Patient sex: F
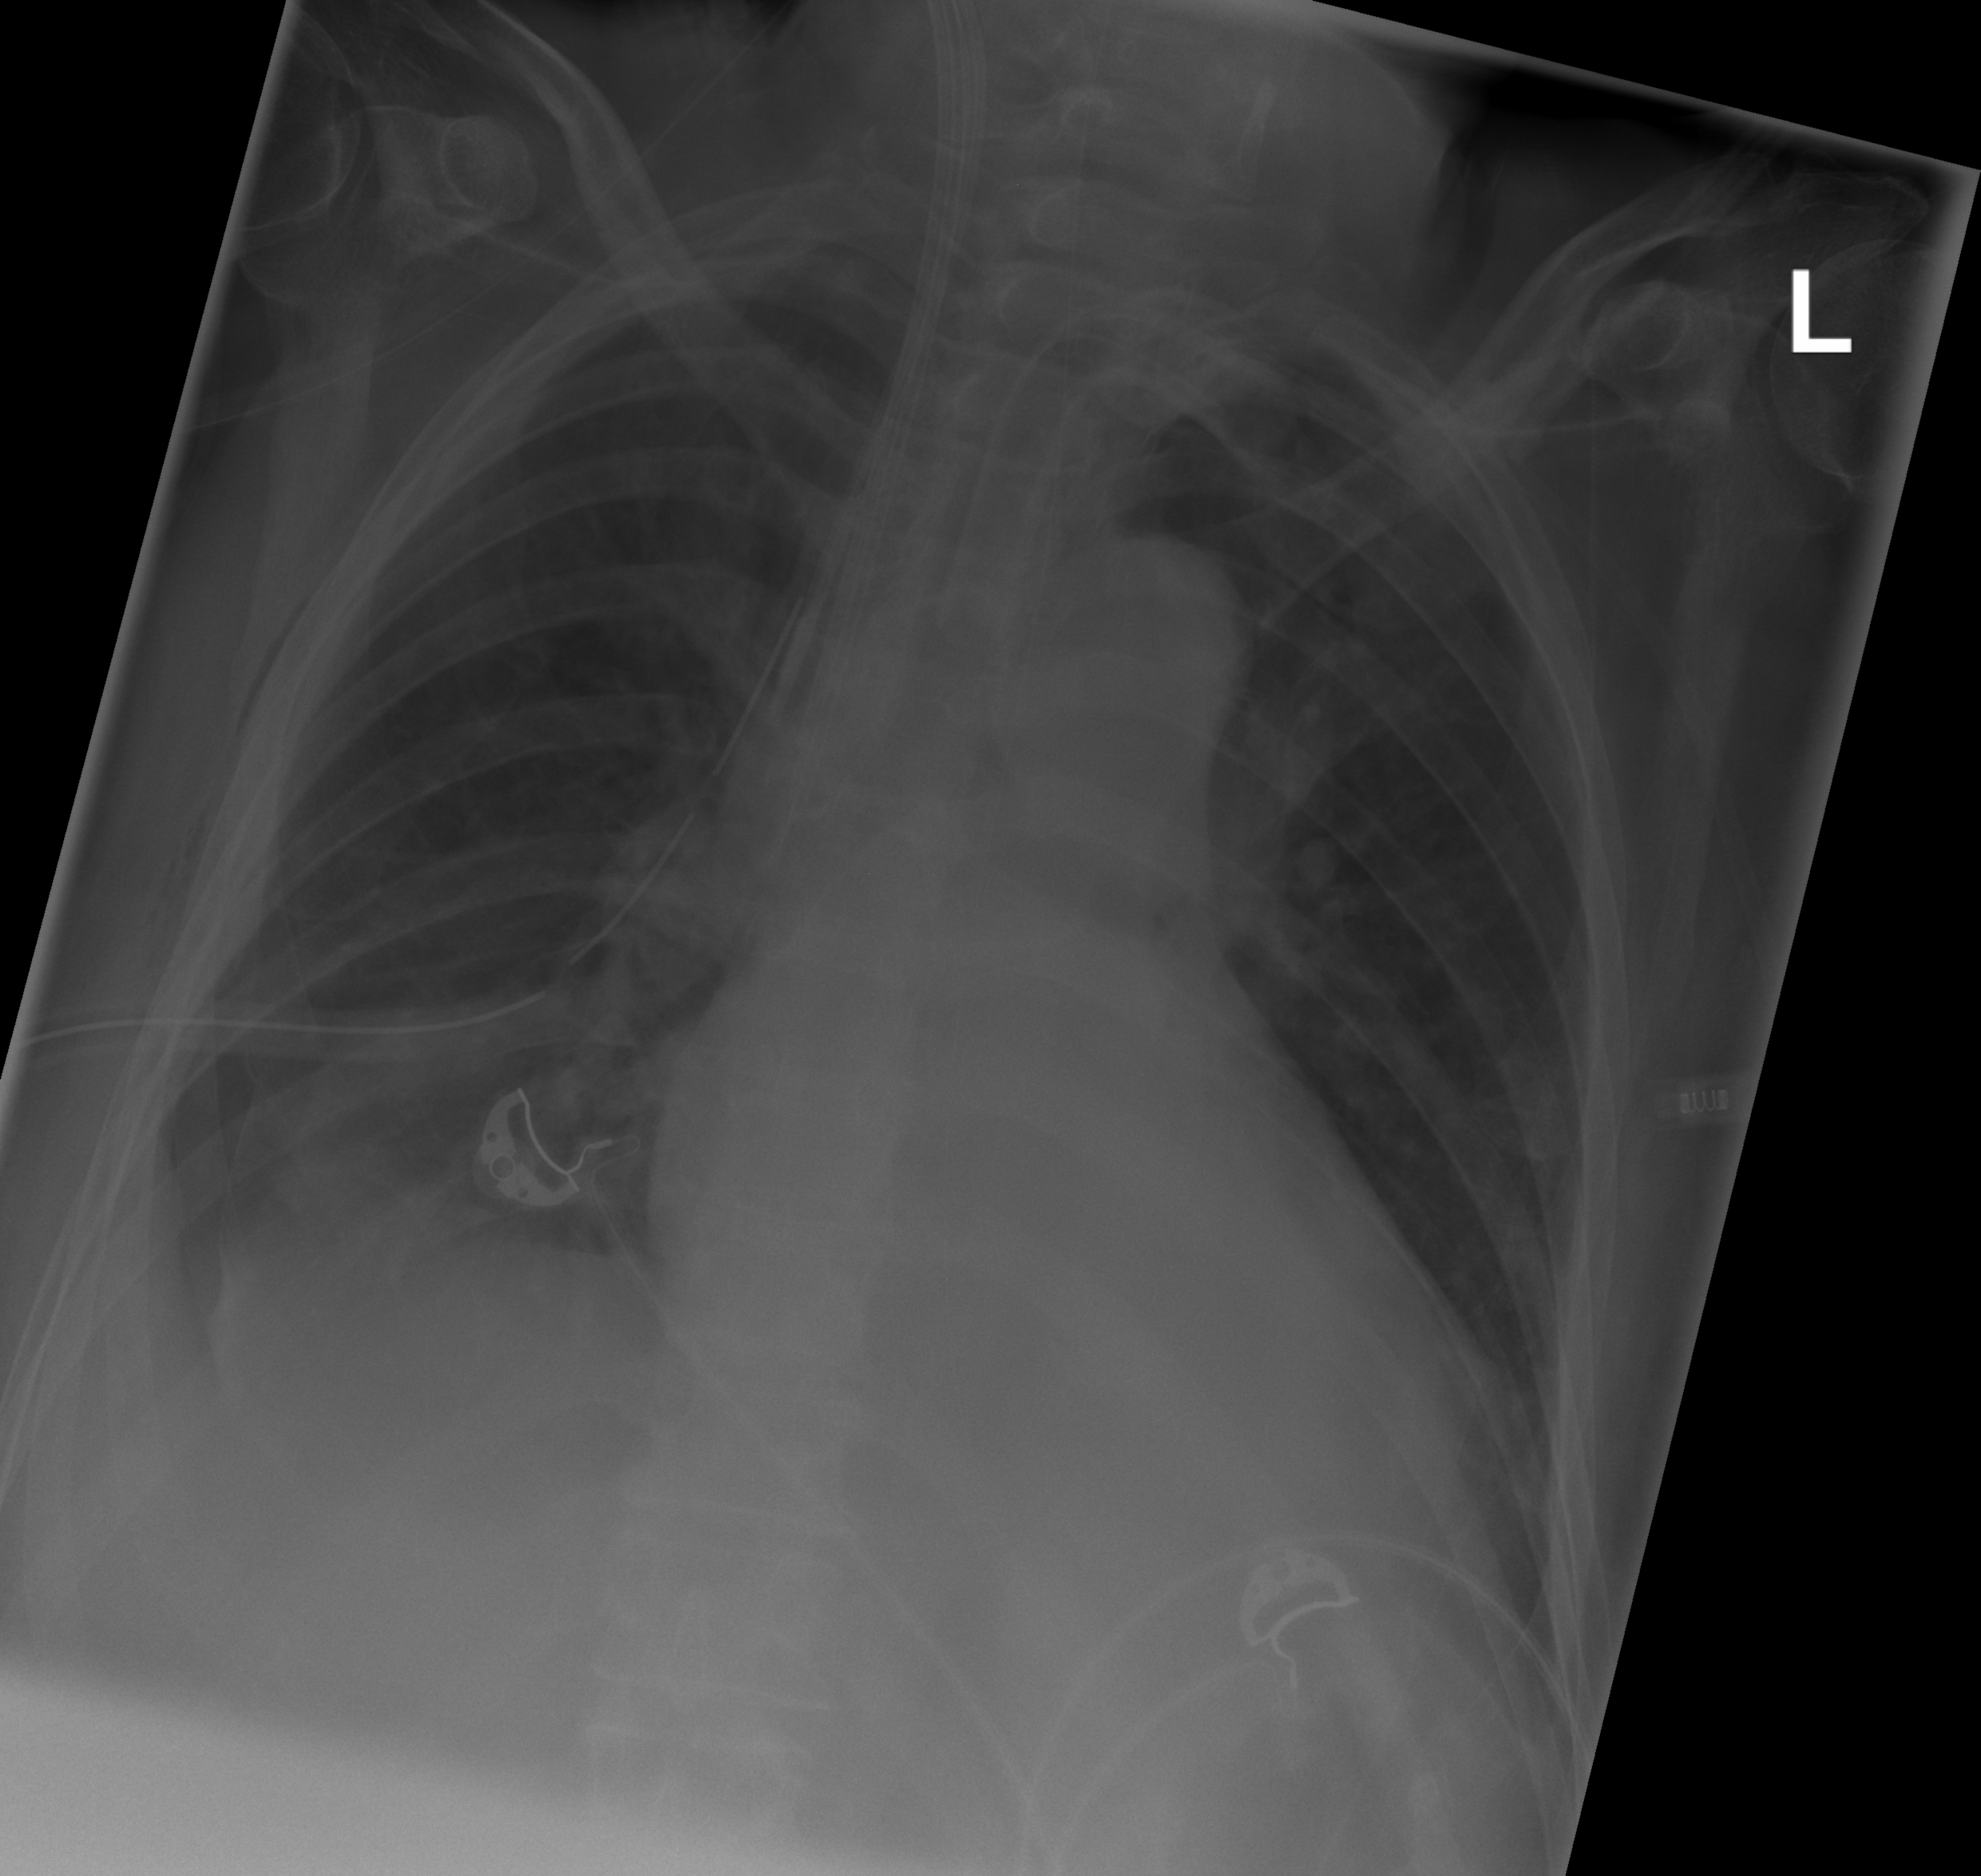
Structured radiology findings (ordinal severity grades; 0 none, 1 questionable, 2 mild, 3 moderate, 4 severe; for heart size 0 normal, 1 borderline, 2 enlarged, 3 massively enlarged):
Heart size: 2
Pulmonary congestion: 2
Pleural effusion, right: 2
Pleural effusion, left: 2
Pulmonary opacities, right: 0
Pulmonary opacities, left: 0
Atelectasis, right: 2
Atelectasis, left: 2